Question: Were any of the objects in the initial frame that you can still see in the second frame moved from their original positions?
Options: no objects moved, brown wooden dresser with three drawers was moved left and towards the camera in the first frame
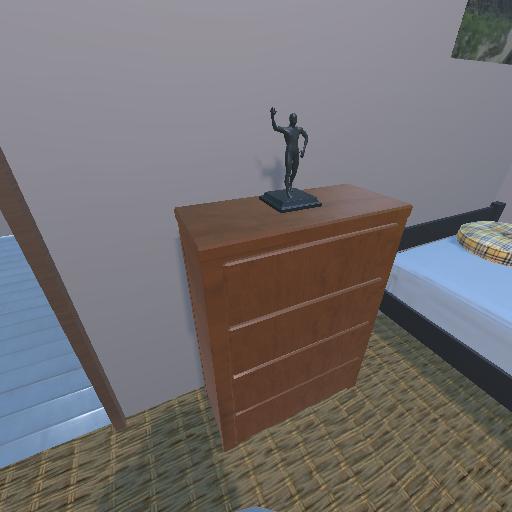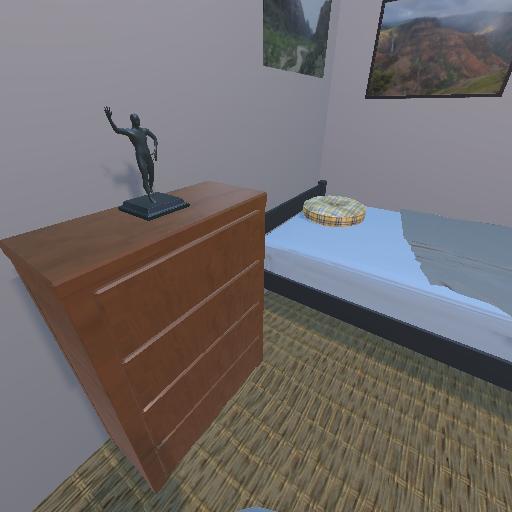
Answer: no objects moved